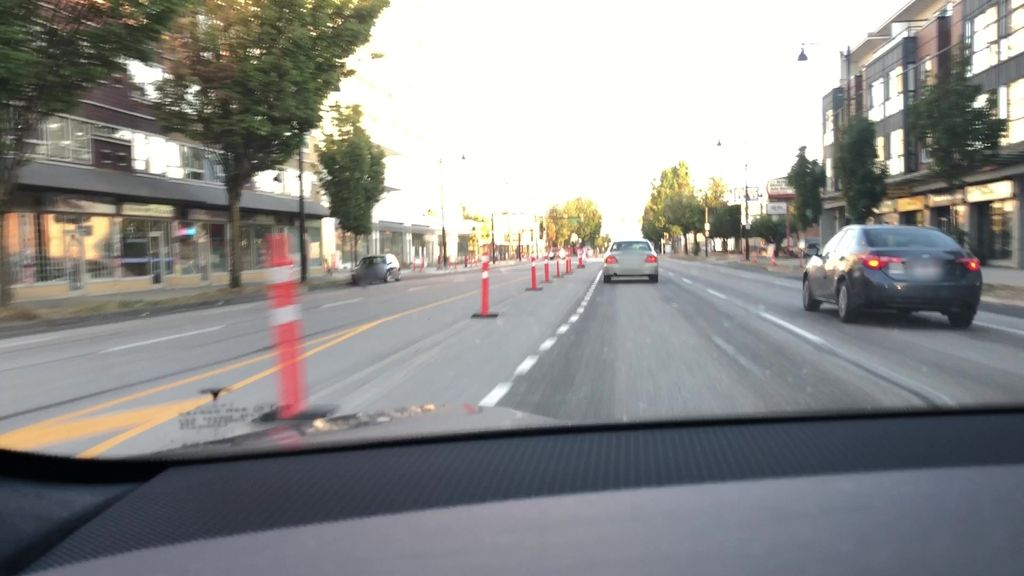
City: vancouver